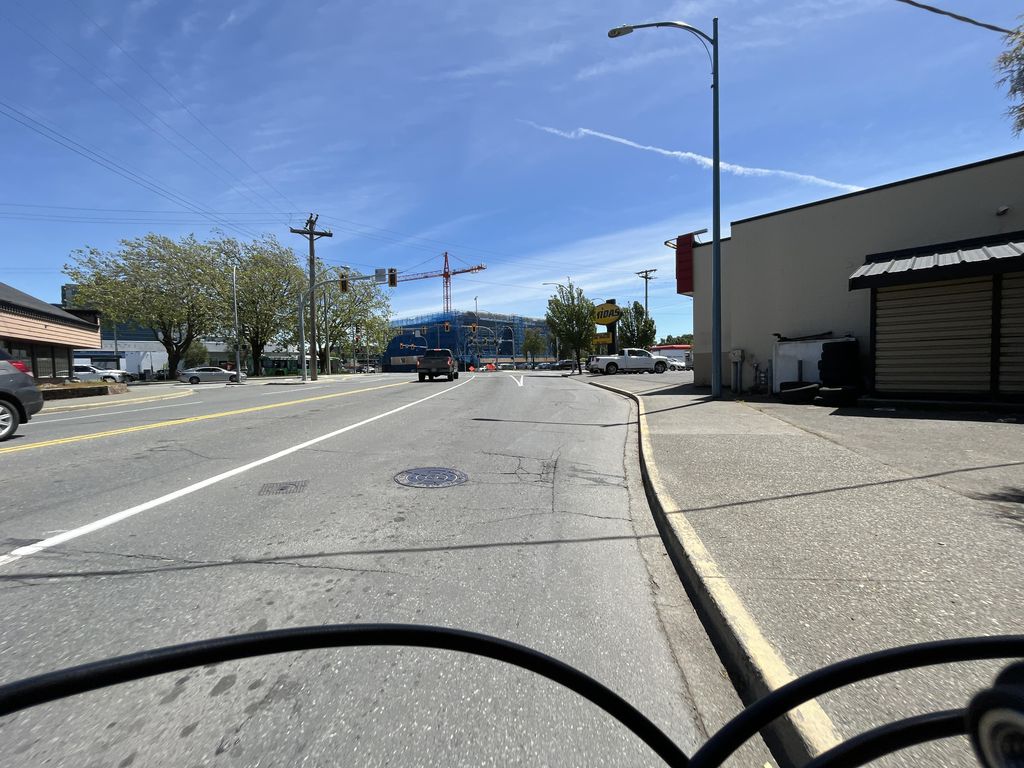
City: victoria